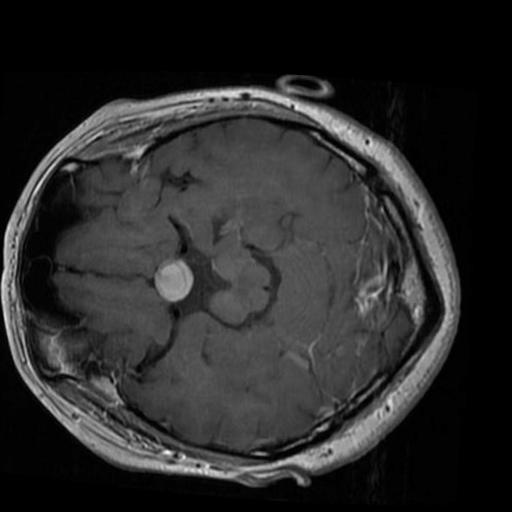
Label: brain_tumor